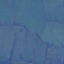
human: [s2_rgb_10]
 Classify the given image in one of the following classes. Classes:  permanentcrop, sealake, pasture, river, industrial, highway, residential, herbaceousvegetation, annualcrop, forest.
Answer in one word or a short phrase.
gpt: Pasture